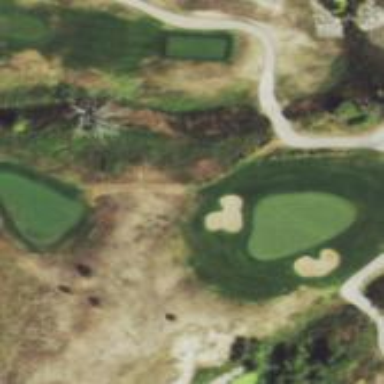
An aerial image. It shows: Rough area on grassy golf course.